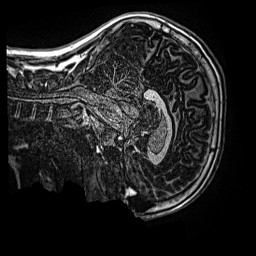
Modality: MP2RAGE
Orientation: sagittal
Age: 13
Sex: male
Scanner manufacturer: siemens
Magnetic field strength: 3 T
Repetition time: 4 s
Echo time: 0.00299 s